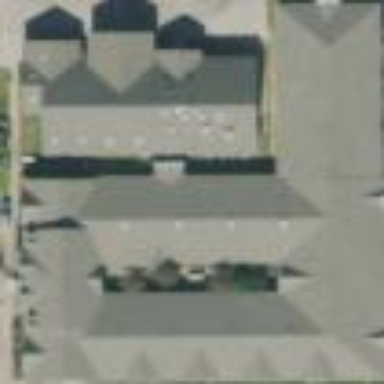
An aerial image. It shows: Residential building serving as nursing home.